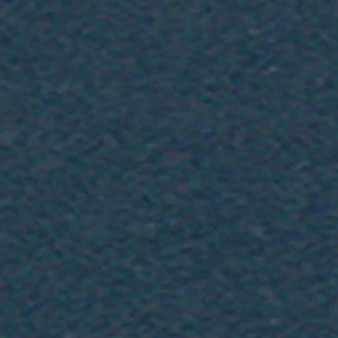
Label: other